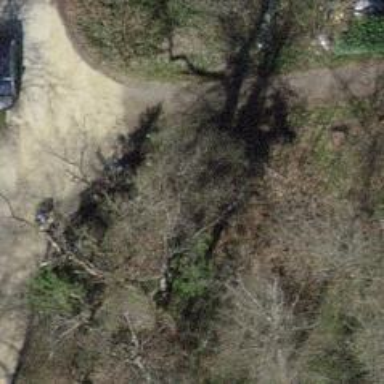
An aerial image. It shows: Broadleaved tree with lush foliage.